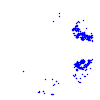
Particle: electron